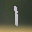
Label: 1